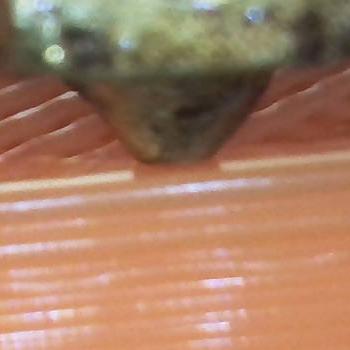
Flow rate: 208%